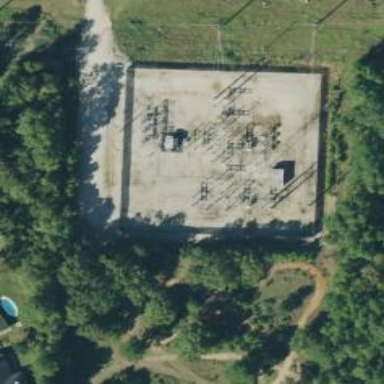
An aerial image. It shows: Switch used for power control.